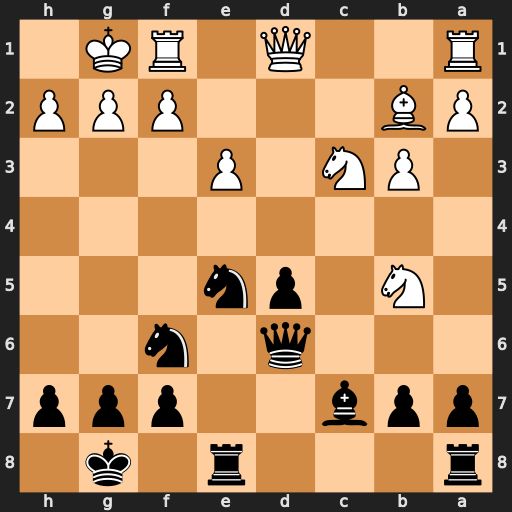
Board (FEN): r3r1k1/ppb2ppp/3q1n2/1N1pn3/8/1PN1P3/PB3PPP/R2Q1RK1
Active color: b
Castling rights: -
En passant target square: -
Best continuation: Nf3+ Kh1 Qxh2#